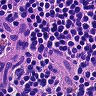
Metastatic tissue present: no